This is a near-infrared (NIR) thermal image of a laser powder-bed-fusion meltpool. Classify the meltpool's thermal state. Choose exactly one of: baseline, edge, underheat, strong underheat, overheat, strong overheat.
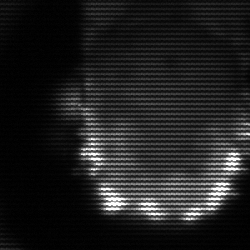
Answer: baseline